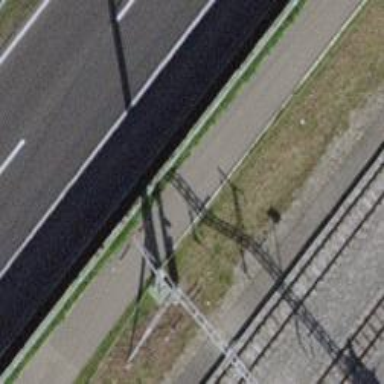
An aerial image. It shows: Asphalt cycleway.